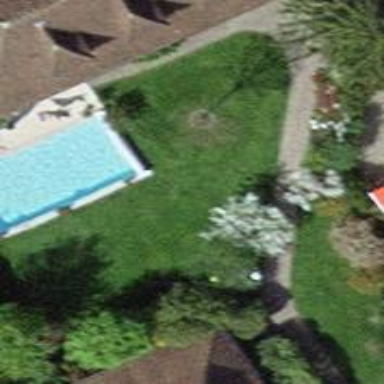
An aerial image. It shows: Swimming pool located in leisure land.